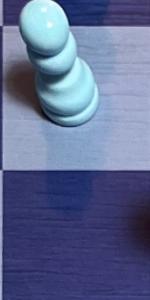
Label: Empty